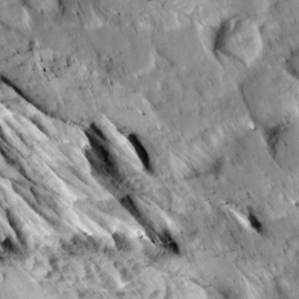
Label: non_frost